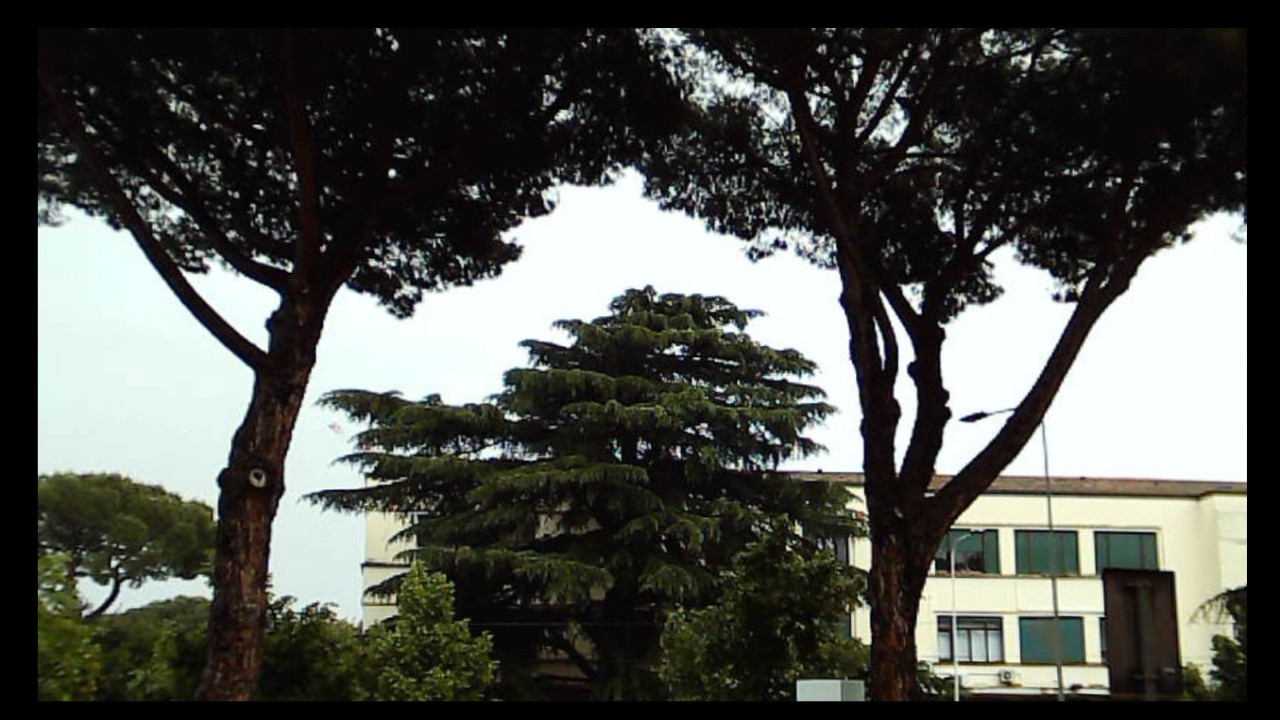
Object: DarwinFPV cineape20